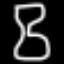
Label: hourglass